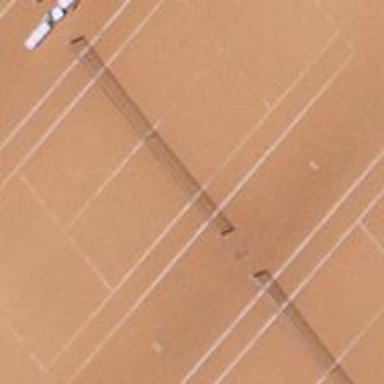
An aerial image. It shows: Tennis pitch with clay surface for leisure sports.